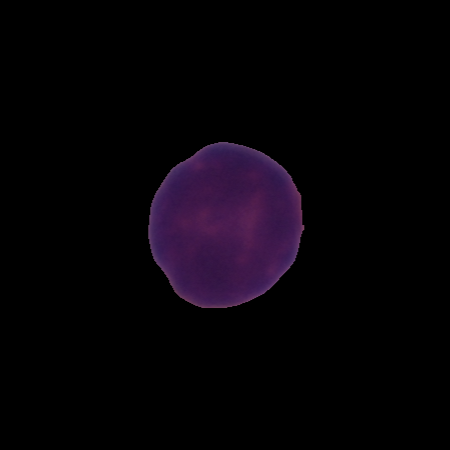
Label: healthy